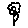
Label: flower